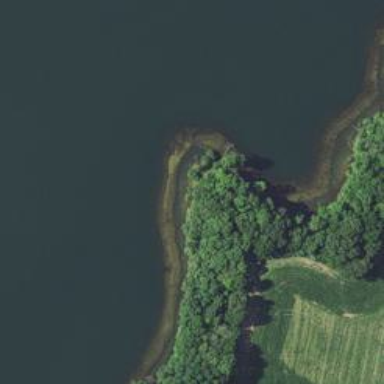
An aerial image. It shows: Reservoir.